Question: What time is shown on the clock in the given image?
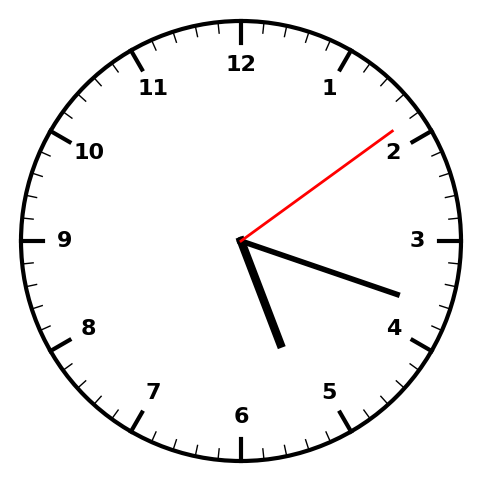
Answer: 05:18:09